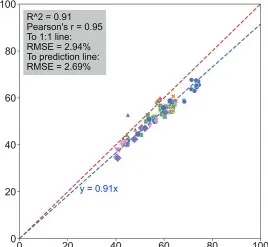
Calibration of Virtual Orchard (VO) against mobile lightbar platform (both on June 26) estimated canopy fractional PAR (fPAR) with all varieties.
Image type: chart (chart)